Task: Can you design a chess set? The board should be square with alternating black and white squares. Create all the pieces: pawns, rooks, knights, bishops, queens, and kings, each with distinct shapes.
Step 5424:
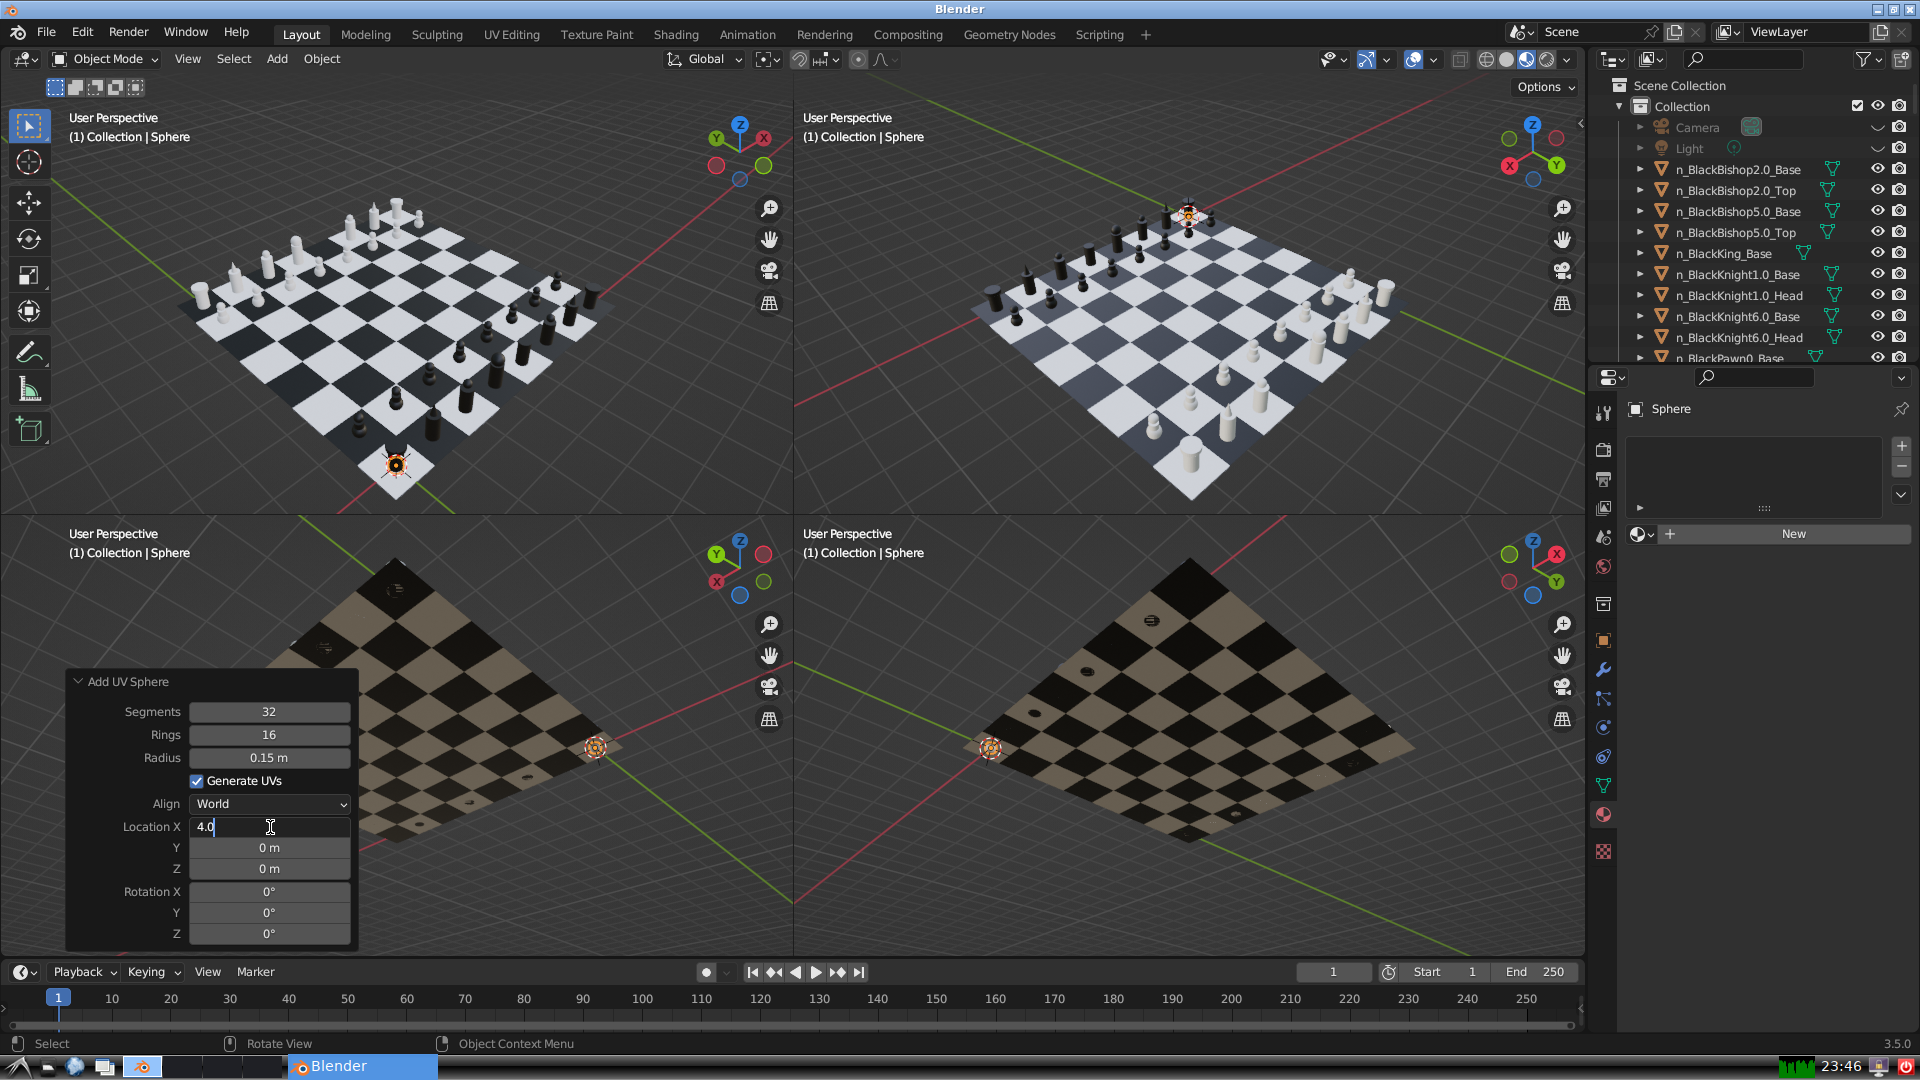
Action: {"key_press": ['Return']}